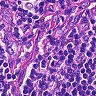
Metastatic tissue present: no